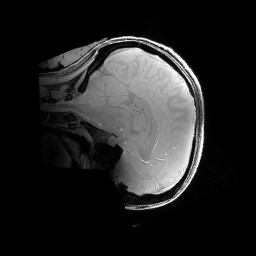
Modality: PDw
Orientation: sagittal
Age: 24
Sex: female
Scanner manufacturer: siemens
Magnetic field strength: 6.98 T
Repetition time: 1.38 s
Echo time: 0.00242 s